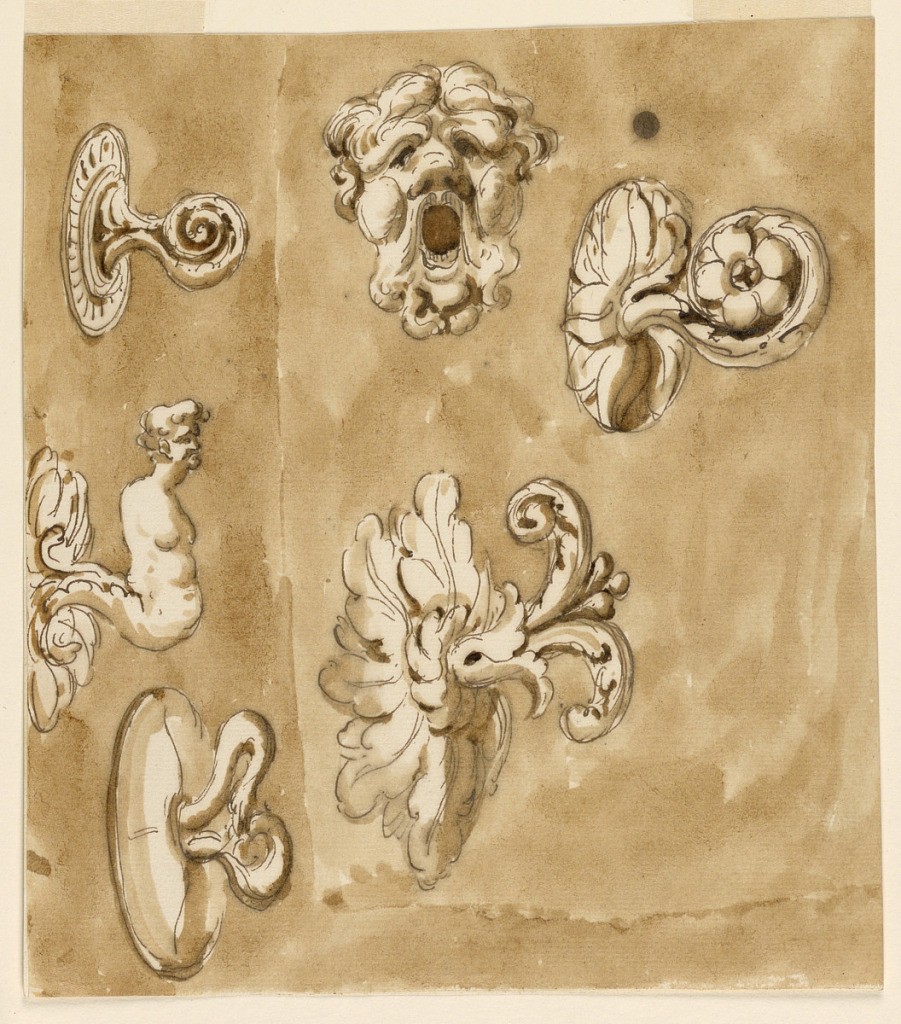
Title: Six doorknobs
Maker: Giuseppe Barberi, Italian, 1746–1809
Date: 1746–1809
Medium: Pen and brown ink, brush and brown wash on off-white laid paper, lined
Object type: Drawing
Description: Six doorknobs.